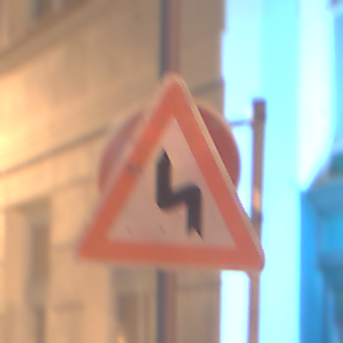
Verkehrszeichen: DoppelkurveZunaechstLinks
Umgebung: Outdoor, Urban
Tageszeit: Night
Wetter: Clear
Licht: Artificial
Jahreszeit: NotSpecified
Kontrast: HighContrast